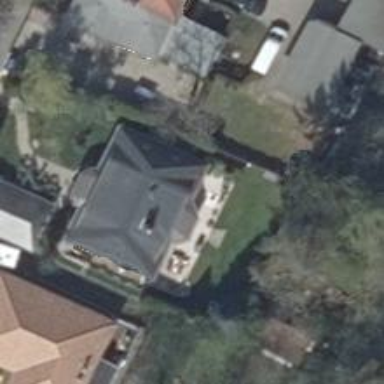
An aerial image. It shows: Hipped roof house.